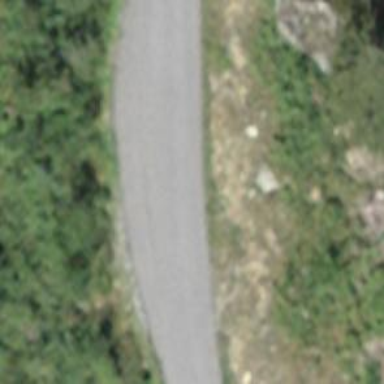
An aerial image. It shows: Passing place on the road.